Here is a 2-D grayscale rendering of raw bearing vibration samples (signal-to-image). What is the most likely bearing condition (normal, inner_race, outer_race, ball)?
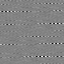
Answer: outer_race